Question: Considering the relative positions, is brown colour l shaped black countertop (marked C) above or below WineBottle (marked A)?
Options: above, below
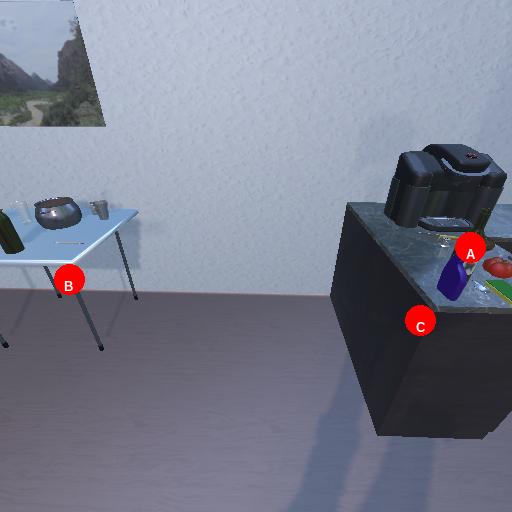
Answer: above